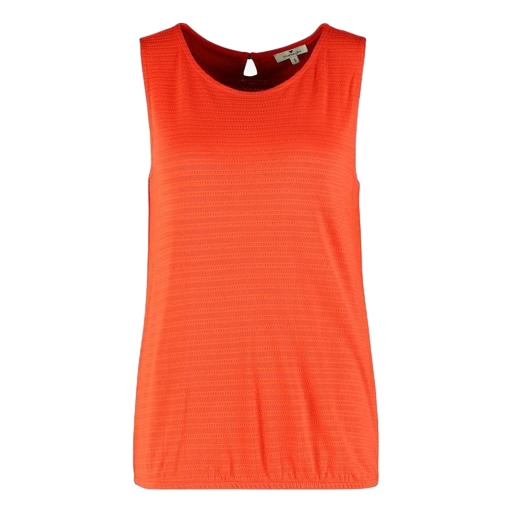
orange sports tank top, orange tank top, orange dharma mesh muscle tank, white background